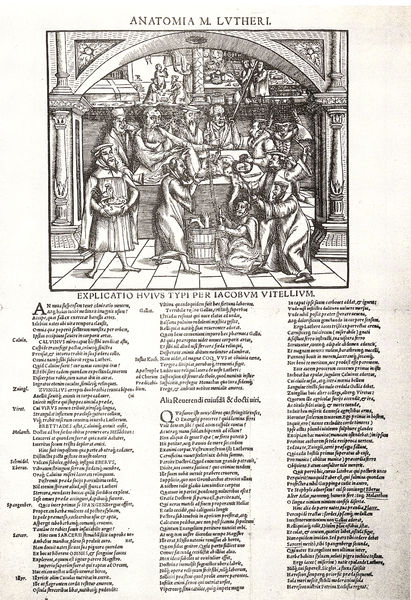
Titel: Anatomia M.Lutheri
Künstler: Monogrammist TK
Institution: (Seriendruck)
Schlagwörter: gruppe, mann, nackt, schatten, weiß, menschen, grau, licht, männer, raum, schwarz, szene, säule, säulen, tisch, zeichnung, dach, alt, anatomie, architektur, bibel, geschichte, kleidung, mensch, rahmen, tod, tot, bild, boden, interieur, strick, gewänder, personen, blatt, renaissance, topf, füße, holzschnitt, schrift, papier, liegen, bogen, perspektive, grafik, graphik, spalten, markt, ziehen, dielen, figuren, seile, bett, liegend, tor, oben, unten, fussboden, krank, buch, torbogen, seil, druck, radierung, stich, titel, seite, fliesen, illustration, schwarzweiß, text, zeitung, buchstaben, mäntel, worte, fass, arzt, medizin, buchdruck, buchseite, pergament, zuber, liege, fisch, gut, mittelalter, luther, kochen, bottich, eimer, kupferstich, beschreibung, ärzte, kessel, korintisch, sektion, latein, lateinisch, stick, vorlesung, wörter, reformation, stricke, folter, druckschrift, gefesselt, majuskel, seriendruck, codex, druk, foltern, obduktion, a, o, q, polemik, lateinischer text, anatomia, worter, tomie